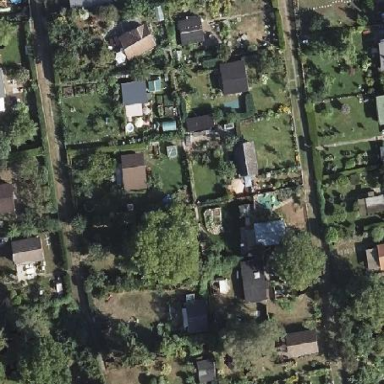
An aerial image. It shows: Allotments area.